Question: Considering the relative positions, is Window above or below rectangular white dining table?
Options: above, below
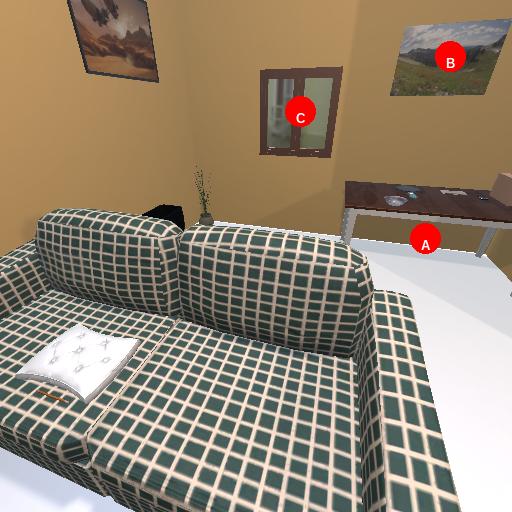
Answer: above